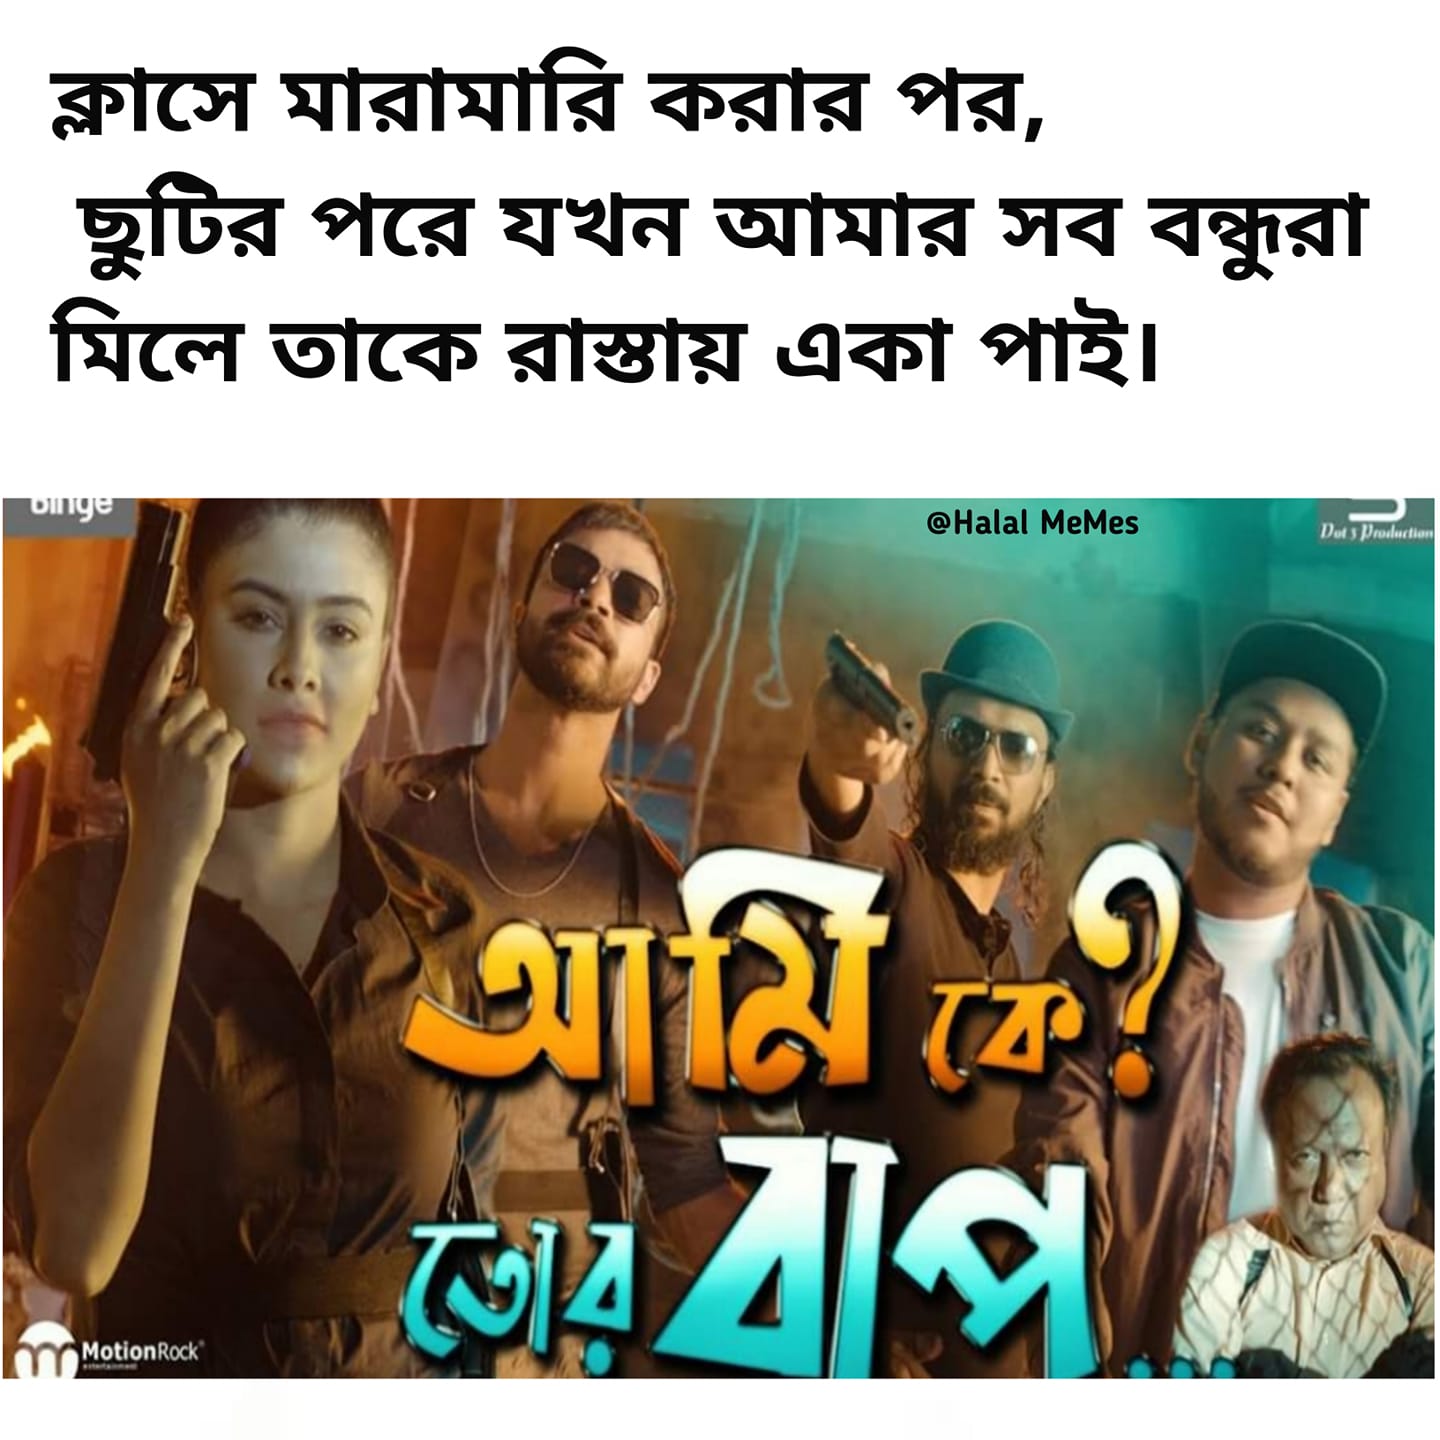
Caption: ক্লাসে মারামারি করার পর, ছুটির পরে যখন আমার সব বন্ধুরা মিলে তাকে রাস্তায় একা পাই।     আমি কে? তোর বাপ   ...
Label: non-hate